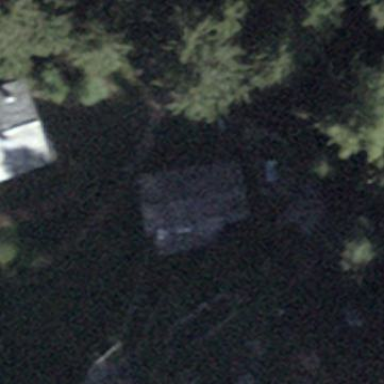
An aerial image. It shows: Simple and straightforward house.